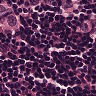
Metastatic tissue present: yes